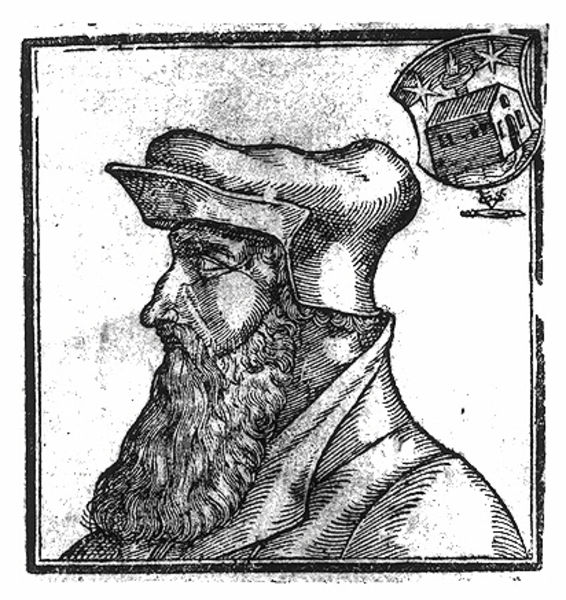
Titel: Bildnis des Oecolampadius
Künstler: Monogrammist GVS (1501)
Institution: (Seriendruck)
Schlagwörter: baum, dunkel, feuer, himmel, mann, schatten, umhang, weiß, fenster, grau, hell, hut, mund, nacht, nase, profil, schwarz, zeichnung, blick, dach, haus, bart, jacke, kappe, mütze, augen, bärtig, falten, kragen, rahmen, vollbart, ärmel, bildnis, hals, herr, portrait, porträt, kirche, auge, geistlicher, haare, mantel, familie, blatt, locken, poträt, schultern, turm, holzschnitt, seitlich, grafik, graphik, türe, nacken, rand, einfach, ernst, wange, augenbraue, krempe, tor, eingang, schild, stern, druck, schnitt, sterne, schraffur, schraffuren, radierung, stich, seite, schwarzweiß, helm, braue, wappen, barett, gelehrter, fackel, stifter, alchemist, reformation, muns, seriendruck, beule, delle, fenstern, traffur, barts, phanthasie